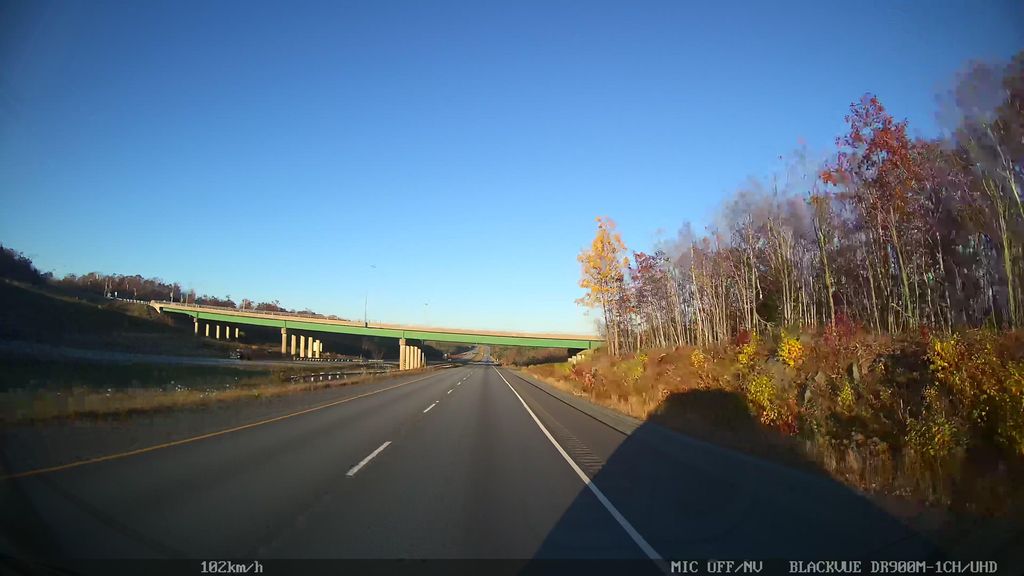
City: halifax